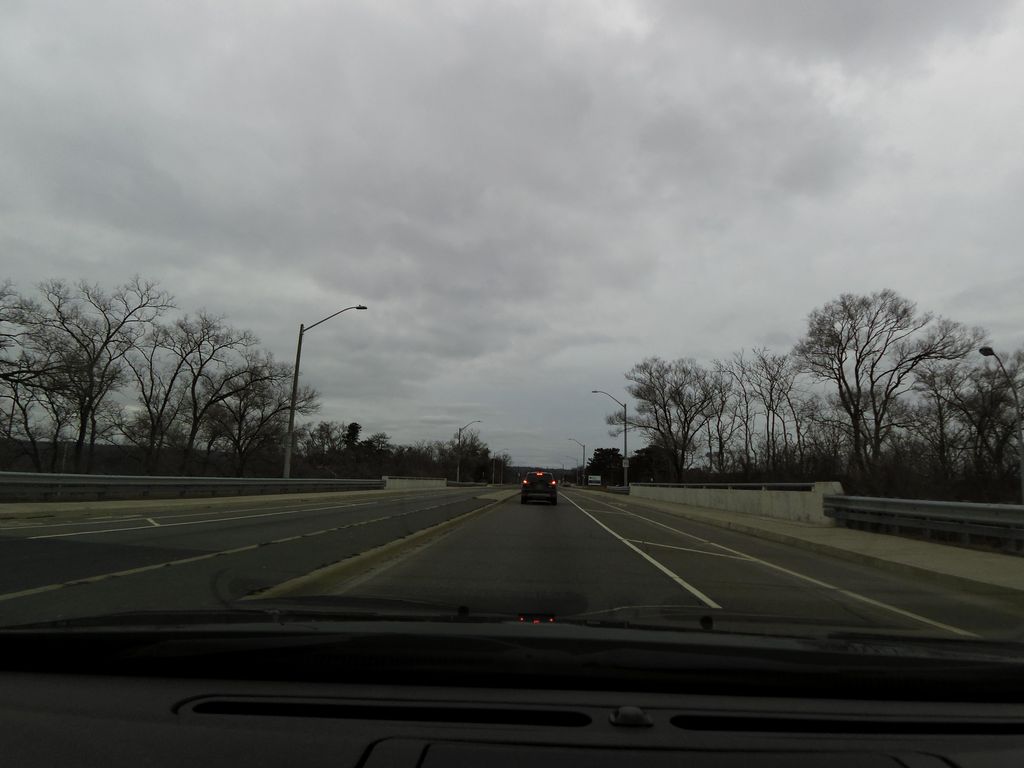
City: hamilton